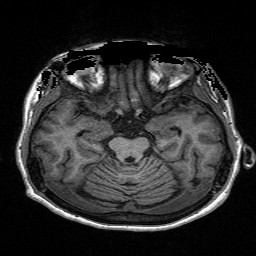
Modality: T1w
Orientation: coronal
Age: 25
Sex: female